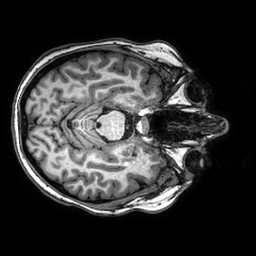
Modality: T1w
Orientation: axial
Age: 23
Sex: female
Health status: healthy